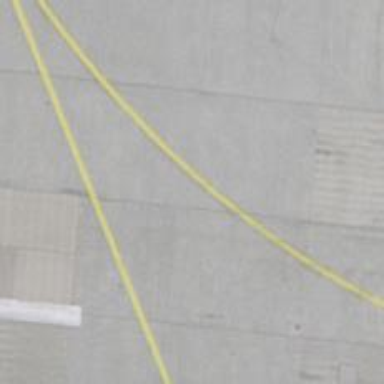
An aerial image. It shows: Image of taxiway at airport.